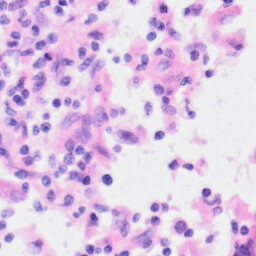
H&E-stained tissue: Kidney